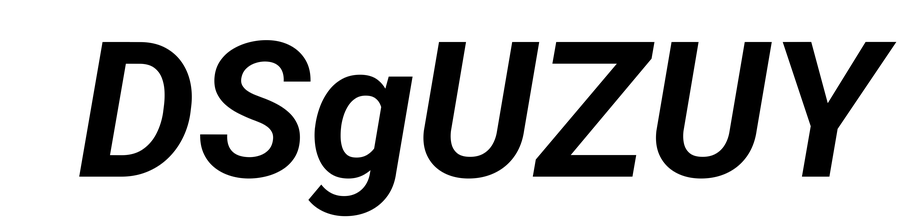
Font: Roboto-Italic_Bold_Italic